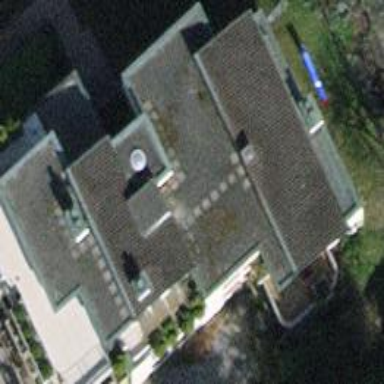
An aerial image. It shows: Flat roof forming part of building.